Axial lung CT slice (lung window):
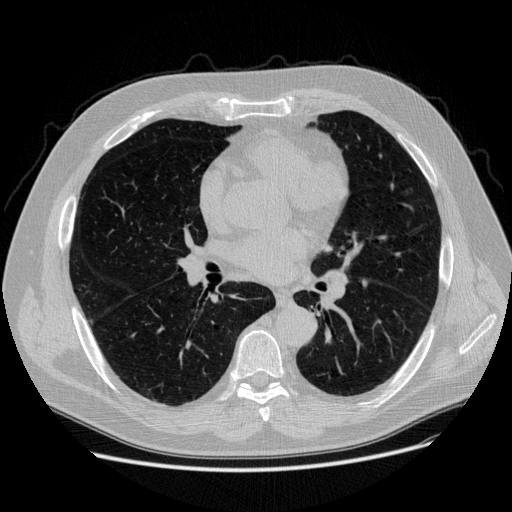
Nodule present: no